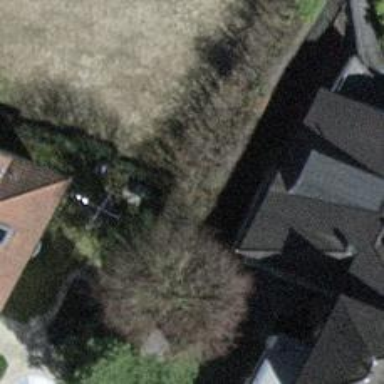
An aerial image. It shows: Hedge acting as barrier.